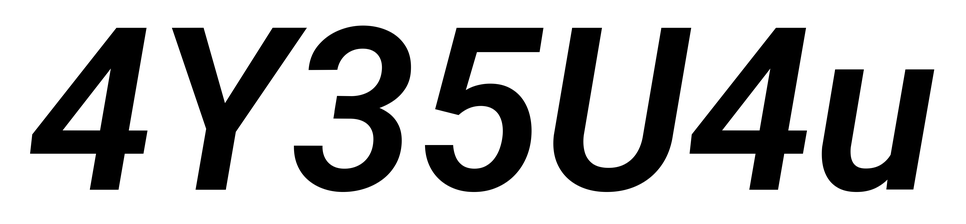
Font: Roboto-Italic_SemiBold_Italic